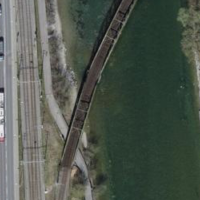
EUNIS habitat code: 57
Species observed at this site:
Carpinus betulus
Clematis vitalba